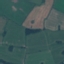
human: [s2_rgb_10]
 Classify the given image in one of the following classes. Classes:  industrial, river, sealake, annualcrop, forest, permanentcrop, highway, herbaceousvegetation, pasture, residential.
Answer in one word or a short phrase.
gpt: Pasture